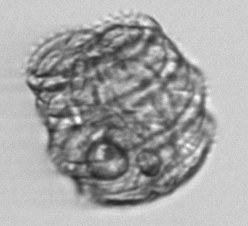
Label: Polykrikos